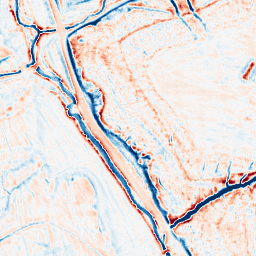
Category: multiscale
Decomposition family: dog_multiscale
Decomposition parameters: sigma_ratio: 1.4
n_scales: 5
base_sigma: 0.5
Upsampling method: fft_zeropad
Upsampling parameters: scale: 4
Upsampling scale: 4